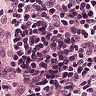
Metastatic tissue present: no